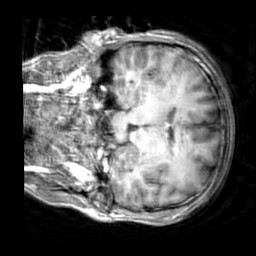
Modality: T1w
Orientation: coronal
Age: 21
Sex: male
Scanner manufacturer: siemens
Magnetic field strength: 3 T
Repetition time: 2.3 s
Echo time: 0.00303 s